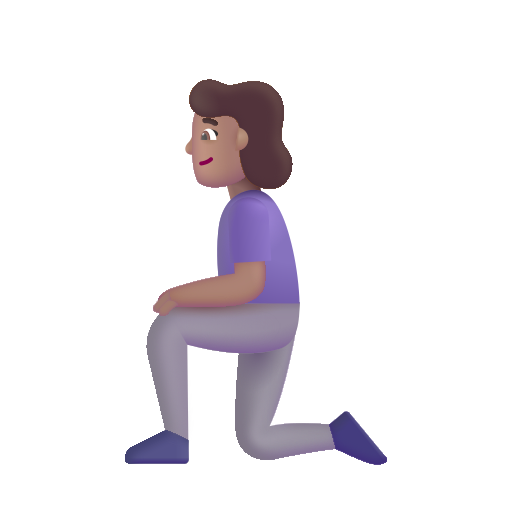
woman kneeling color